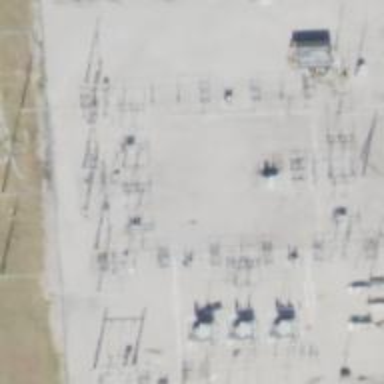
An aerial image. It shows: Switch for power supply.